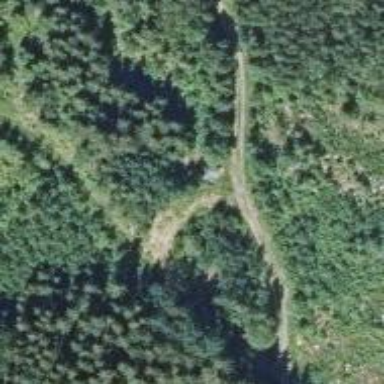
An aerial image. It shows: Track with grade 5 tracktype.